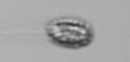
Label: Pseudochattonella_farcimen